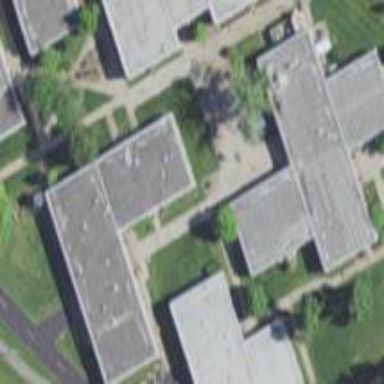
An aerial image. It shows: School building.